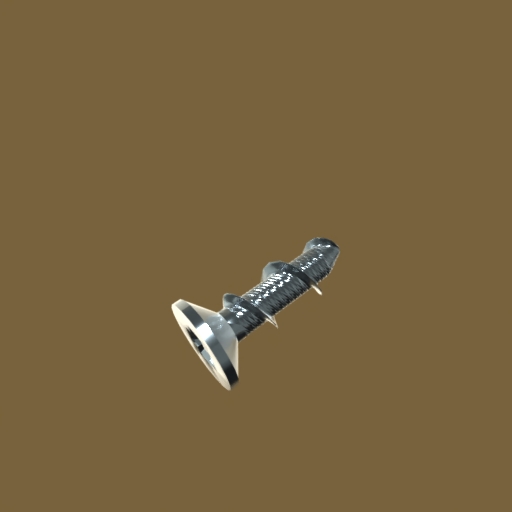
Label: screw